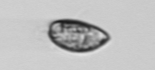
Label: Prorocentrum_triestinum